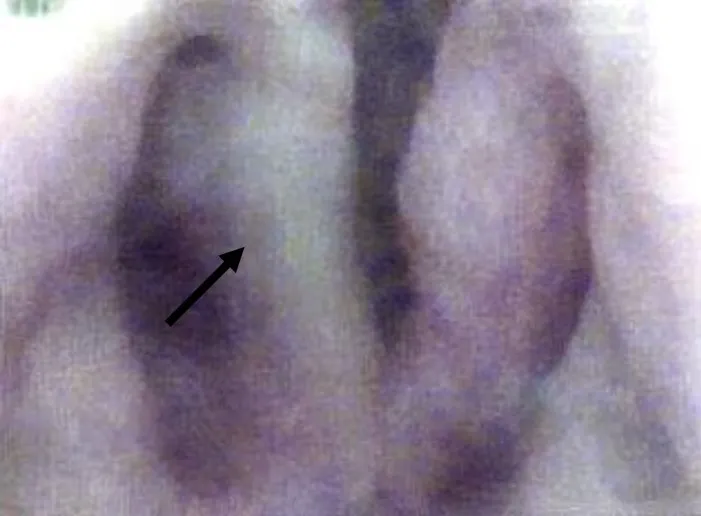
Vocal cord lesion at the time of presentation.
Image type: radiology (x_ray)